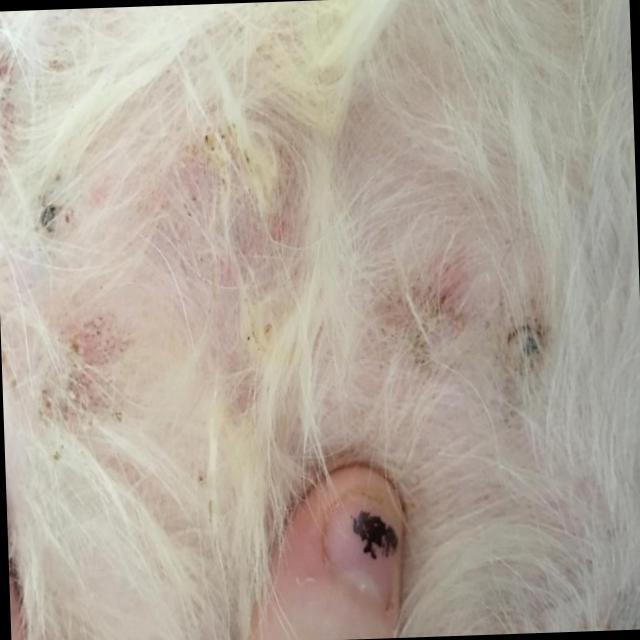
Canine ringworm (Dermatophytosis) — fungal infection caused by Microsporum or Trichophyton. Presents with circular alopecia, scaling, crusting, and broken hairs.